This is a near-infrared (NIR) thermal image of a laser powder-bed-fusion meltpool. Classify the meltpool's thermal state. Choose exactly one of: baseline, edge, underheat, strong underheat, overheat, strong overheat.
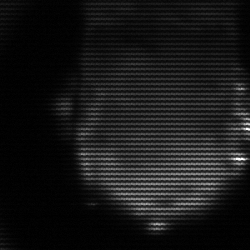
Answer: edge